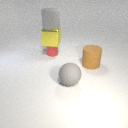
large gray rubber cylinder above small red rubber cylinder